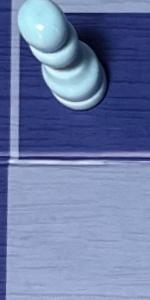
Label: Empty